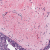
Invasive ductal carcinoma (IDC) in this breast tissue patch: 0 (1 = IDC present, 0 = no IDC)